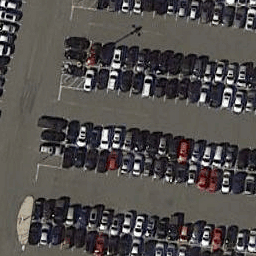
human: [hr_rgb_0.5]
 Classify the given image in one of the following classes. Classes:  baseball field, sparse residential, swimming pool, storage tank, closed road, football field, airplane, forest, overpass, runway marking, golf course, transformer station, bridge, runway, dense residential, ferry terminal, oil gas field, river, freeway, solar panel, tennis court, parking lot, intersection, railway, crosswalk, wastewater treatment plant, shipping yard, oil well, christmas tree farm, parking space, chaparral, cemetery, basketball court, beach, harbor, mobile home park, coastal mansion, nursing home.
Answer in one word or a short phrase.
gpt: parking lot